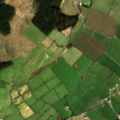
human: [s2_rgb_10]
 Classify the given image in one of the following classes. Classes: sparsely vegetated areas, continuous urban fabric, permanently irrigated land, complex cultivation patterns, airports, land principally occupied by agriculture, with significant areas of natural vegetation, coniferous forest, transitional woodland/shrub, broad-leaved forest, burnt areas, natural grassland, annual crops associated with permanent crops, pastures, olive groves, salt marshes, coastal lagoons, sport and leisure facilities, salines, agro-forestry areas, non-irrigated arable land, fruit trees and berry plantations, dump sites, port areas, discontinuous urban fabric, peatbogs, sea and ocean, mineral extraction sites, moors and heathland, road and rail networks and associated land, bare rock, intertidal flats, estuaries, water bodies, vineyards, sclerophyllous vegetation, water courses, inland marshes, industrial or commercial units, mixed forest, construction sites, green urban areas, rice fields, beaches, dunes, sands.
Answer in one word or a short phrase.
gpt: pastures, coniferous forest, transitional woodland/shrub